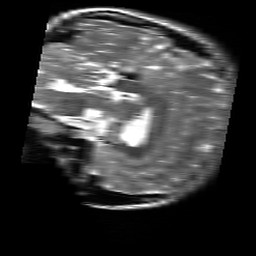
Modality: T2w
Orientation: sagittal
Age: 19
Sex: female
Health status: healthy
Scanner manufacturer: siemens
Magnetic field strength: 3 T
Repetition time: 4.01 s
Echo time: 0.116 s